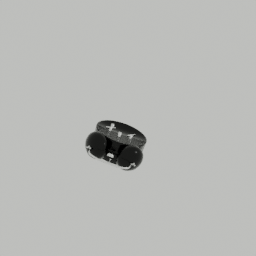
Label: appliances